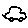
Label: car